Interaction volume radius: 5 \u00c5
Interaction volume height: 15 \u00c5
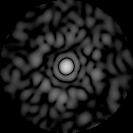
Disorder parameter: 0.8343